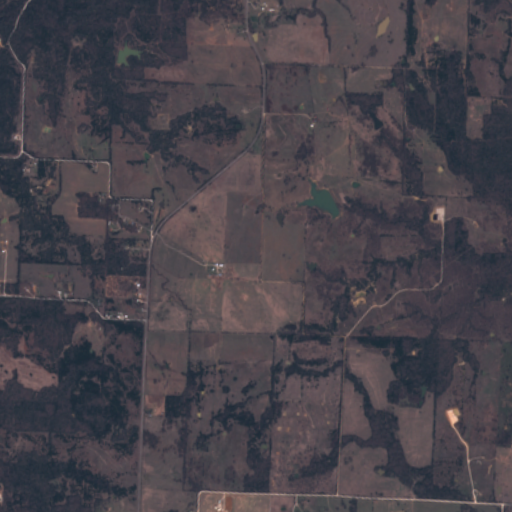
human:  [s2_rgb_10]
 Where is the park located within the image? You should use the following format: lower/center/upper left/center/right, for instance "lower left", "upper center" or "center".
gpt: The park is located in the lower center of the image.
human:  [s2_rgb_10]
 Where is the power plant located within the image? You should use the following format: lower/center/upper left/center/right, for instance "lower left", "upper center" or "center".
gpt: There is no power plant in the image.